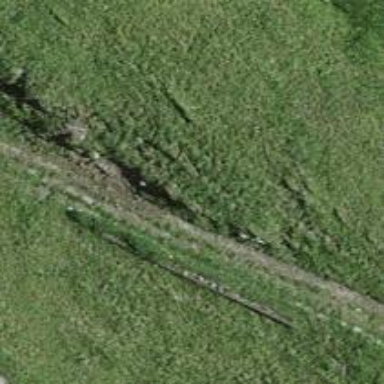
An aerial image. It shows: Track with very rough surface.